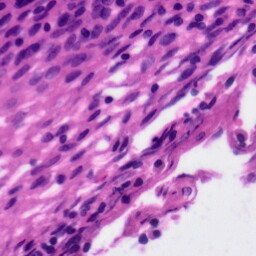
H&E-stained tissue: Tonsil